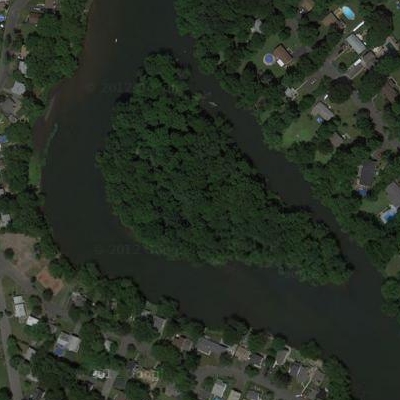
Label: dRiverLake